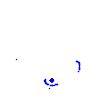
Particle: proton